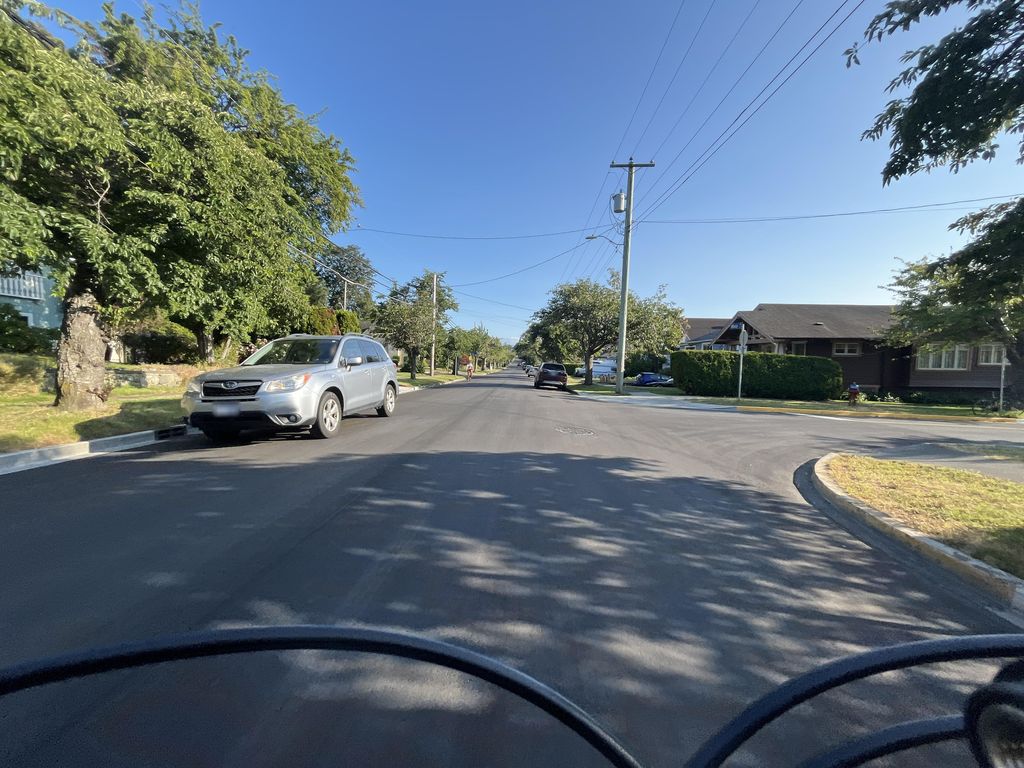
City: victoria